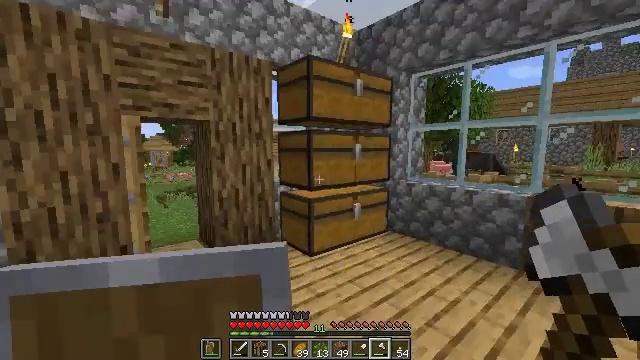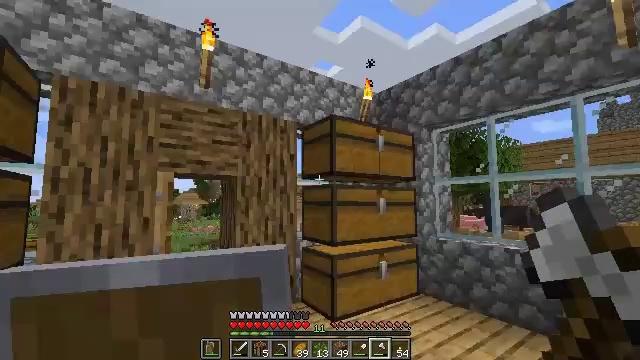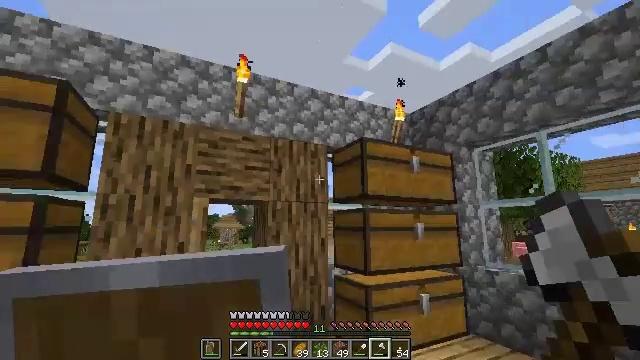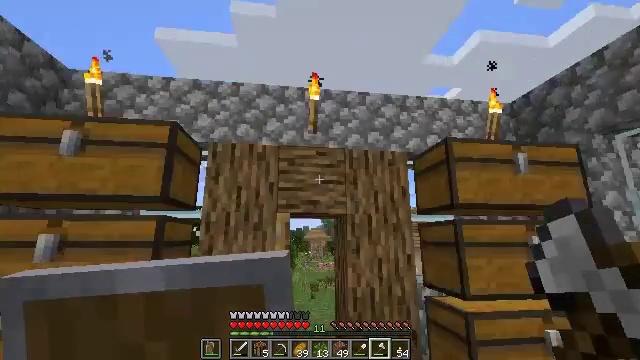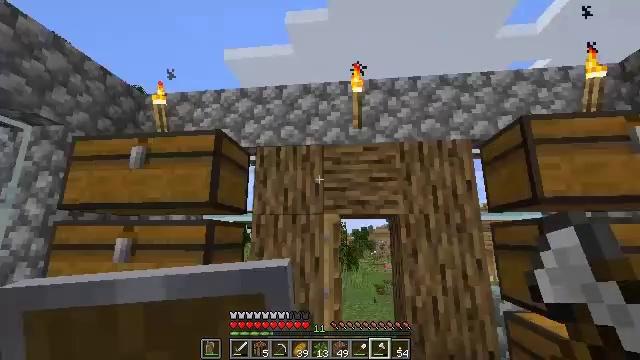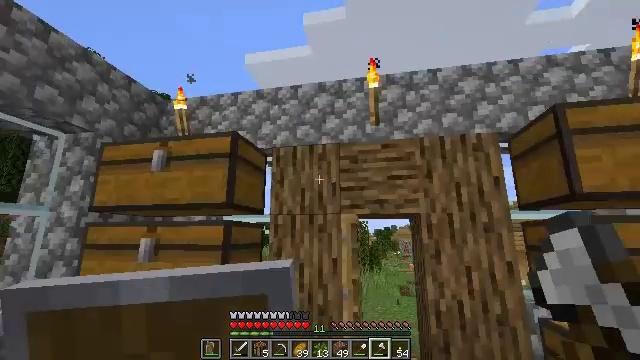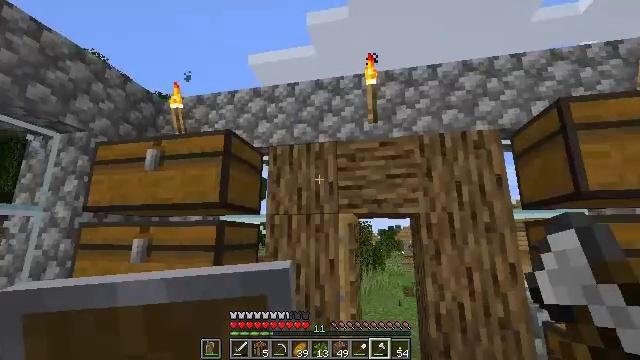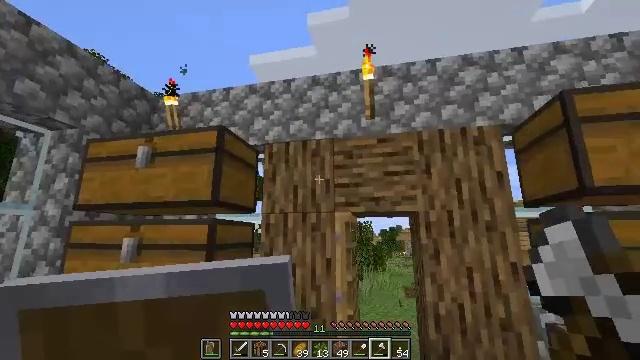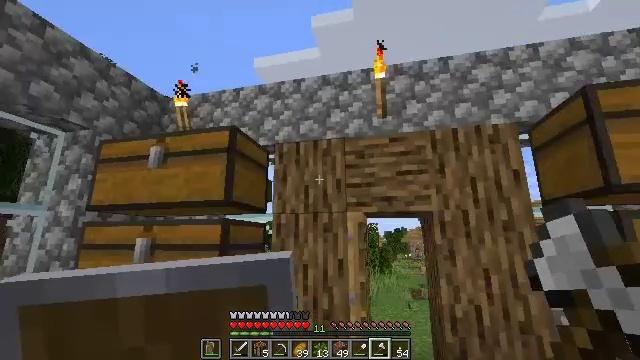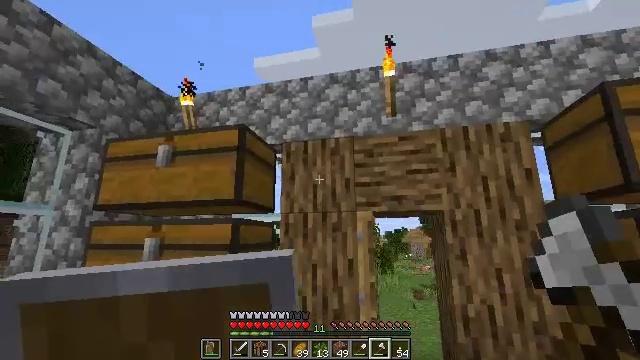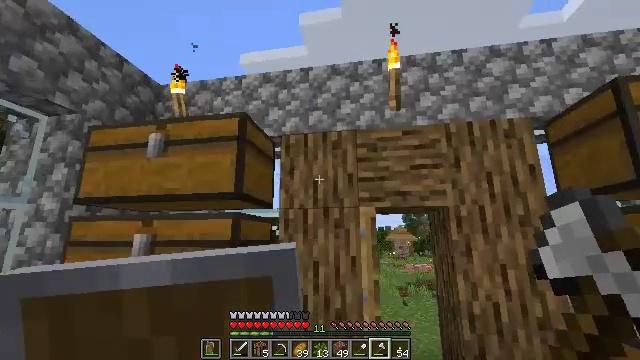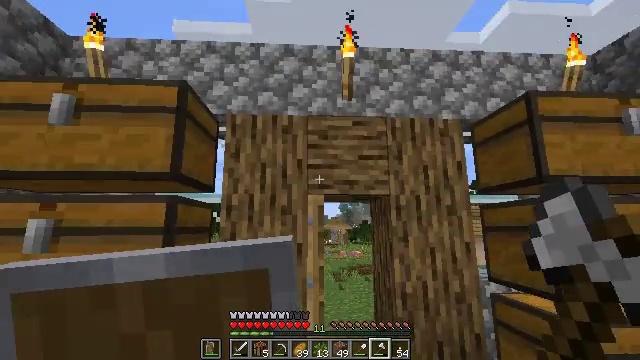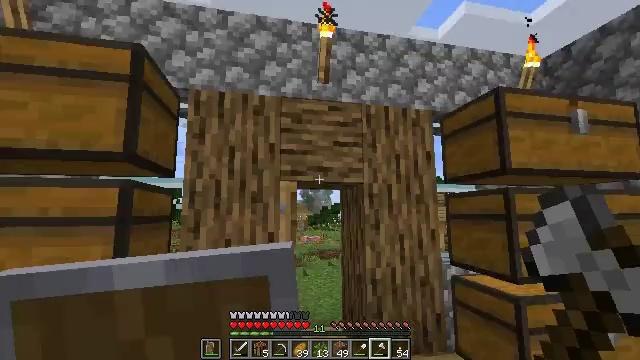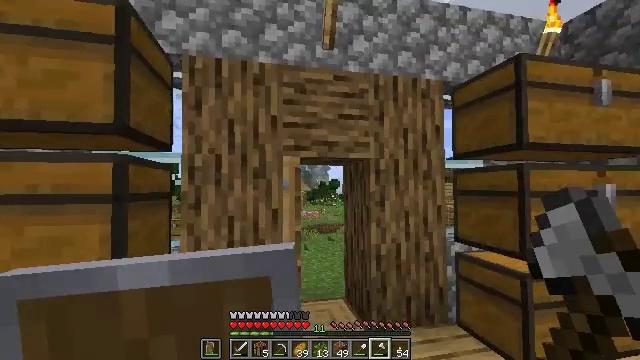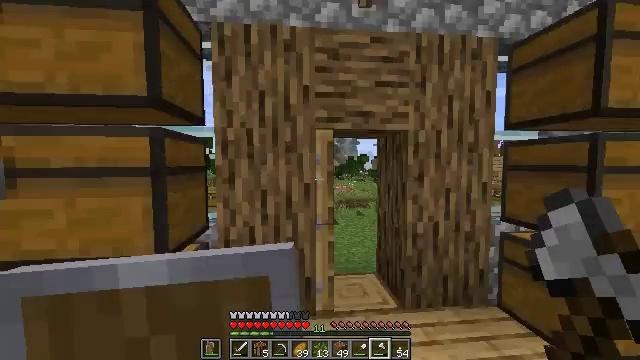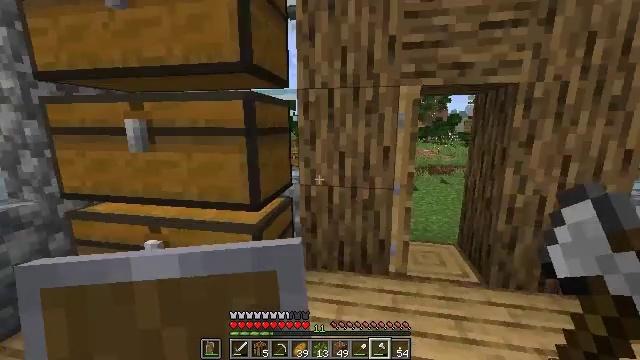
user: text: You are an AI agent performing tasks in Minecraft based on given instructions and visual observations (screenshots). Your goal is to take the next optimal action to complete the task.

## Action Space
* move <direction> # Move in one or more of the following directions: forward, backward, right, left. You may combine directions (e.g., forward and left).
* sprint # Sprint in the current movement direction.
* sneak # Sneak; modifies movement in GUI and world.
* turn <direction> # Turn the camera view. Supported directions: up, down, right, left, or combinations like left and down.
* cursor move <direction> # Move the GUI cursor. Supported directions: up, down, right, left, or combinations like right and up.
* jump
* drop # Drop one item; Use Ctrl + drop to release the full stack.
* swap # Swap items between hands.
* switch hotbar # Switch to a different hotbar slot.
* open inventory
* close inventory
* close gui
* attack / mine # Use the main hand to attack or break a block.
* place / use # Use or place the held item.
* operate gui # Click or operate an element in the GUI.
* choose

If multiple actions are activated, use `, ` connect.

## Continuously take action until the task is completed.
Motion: motion action
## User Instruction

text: Open the crafting interface to craft an oak sign.
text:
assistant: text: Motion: move forward, turn left and up
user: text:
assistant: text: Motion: move forward and move right, turn left and up
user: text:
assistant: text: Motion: move forward and move right, turn left and up
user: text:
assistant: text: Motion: move forward and move right, turn left
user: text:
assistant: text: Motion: move forward and move right, turn left
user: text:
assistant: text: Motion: no_op
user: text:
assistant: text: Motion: move left
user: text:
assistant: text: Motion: move left
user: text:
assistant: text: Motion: move forward and move left
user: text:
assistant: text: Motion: move forward and move left, turn right
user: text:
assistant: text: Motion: move forward and move left, turn right and down
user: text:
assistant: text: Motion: move forward, turn right and down
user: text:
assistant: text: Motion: turn down
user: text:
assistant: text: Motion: turn left and down
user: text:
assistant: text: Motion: turn left and down
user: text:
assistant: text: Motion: turn left and down
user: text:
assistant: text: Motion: move back and move left
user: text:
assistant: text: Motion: move back and move left, turn right
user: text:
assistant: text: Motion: move back and move left, turn right
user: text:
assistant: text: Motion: move left, turn right and up
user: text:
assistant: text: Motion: move right, turn right
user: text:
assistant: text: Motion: move right, turn left and up
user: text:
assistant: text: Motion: move right, turn left
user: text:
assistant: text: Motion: turn left
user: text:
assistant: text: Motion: no_op
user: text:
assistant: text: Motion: no_op
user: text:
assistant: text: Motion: no_op
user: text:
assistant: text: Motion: no_op
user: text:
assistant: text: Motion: no_op
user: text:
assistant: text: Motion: no_op